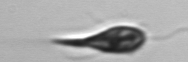
Label: Euglena